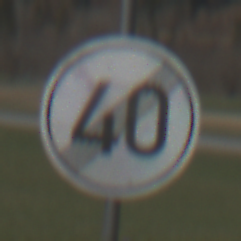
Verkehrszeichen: EndeGeschwindigkeit40
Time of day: MorningAfternoon
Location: Outdoor (Nature)
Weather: PartlyCloudy
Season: NotSpecified
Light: Natural